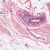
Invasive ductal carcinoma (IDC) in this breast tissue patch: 0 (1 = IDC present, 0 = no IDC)